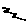
Label: zigzag